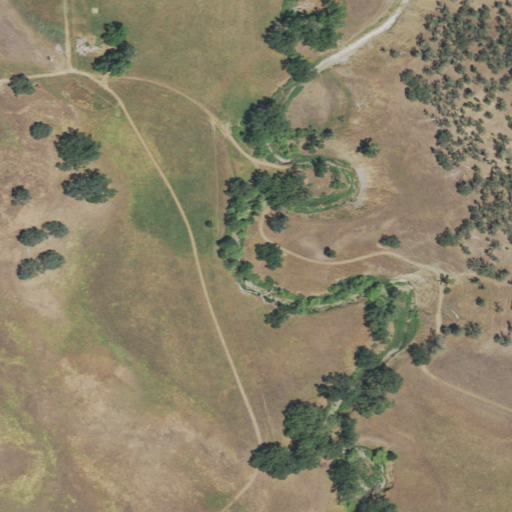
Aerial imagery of plain(s) in California named Moore Flat containing grassland and shrub